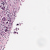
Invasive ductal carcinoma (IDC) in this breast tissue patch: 1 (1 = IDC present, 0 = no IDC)